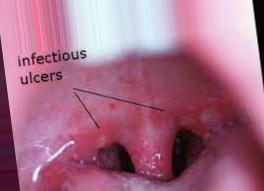
Condition: Mouth Ulcer